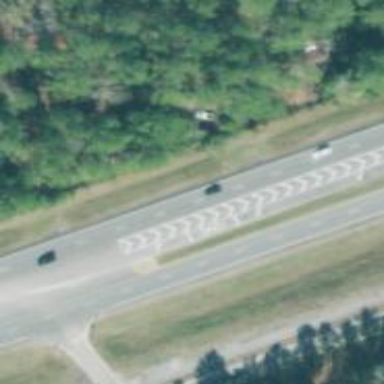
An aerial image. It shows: Expressway with asphalt surface classified as trunk highway.